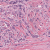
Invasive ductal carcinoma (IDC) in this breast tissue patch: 1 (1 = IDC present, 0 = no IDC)